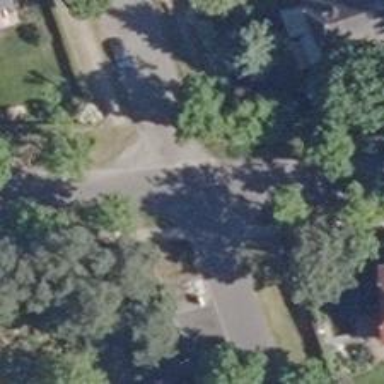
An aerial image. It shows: Residential road with sidewalks on both sides.